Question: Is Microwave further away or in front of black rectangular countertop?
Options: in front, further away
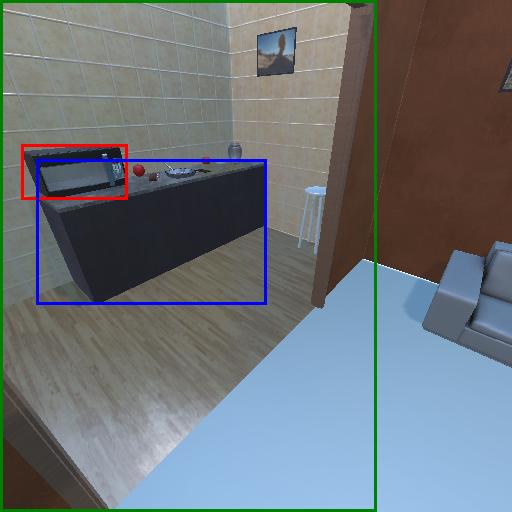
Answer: in front